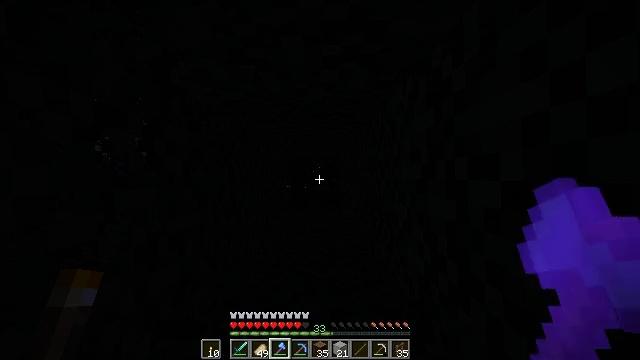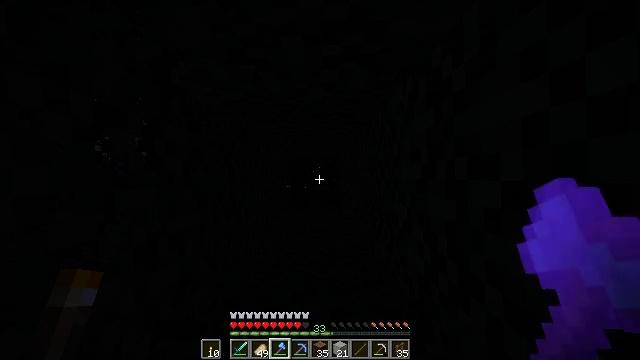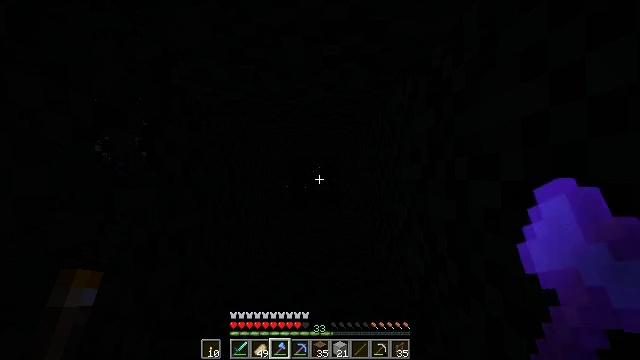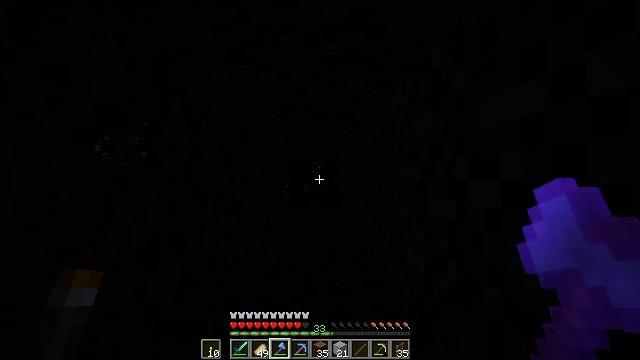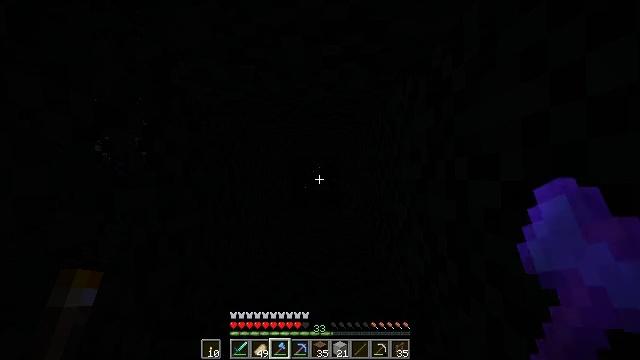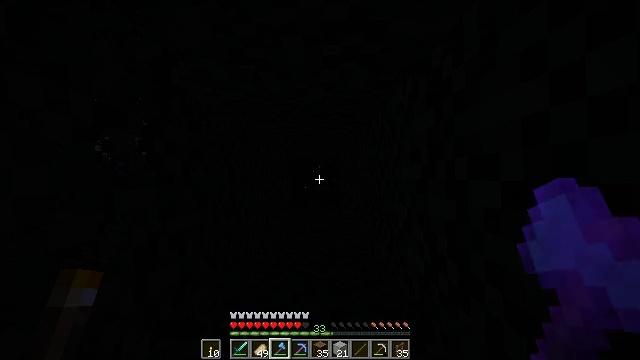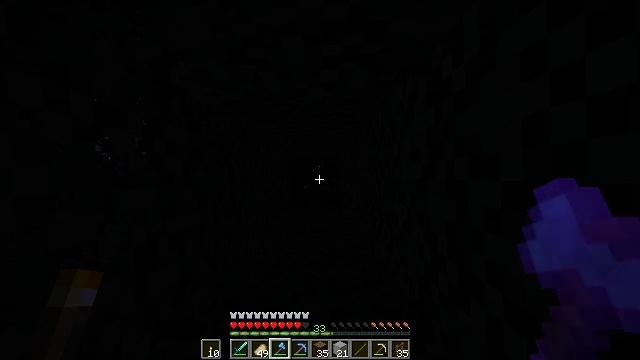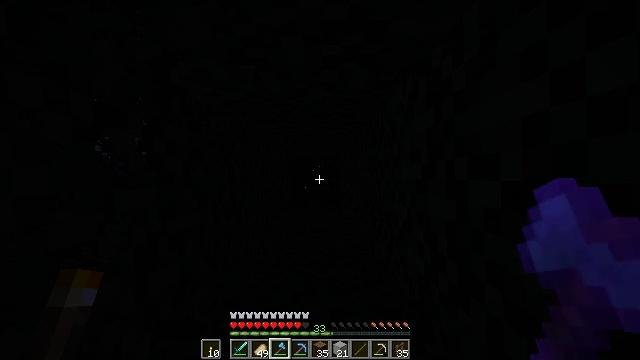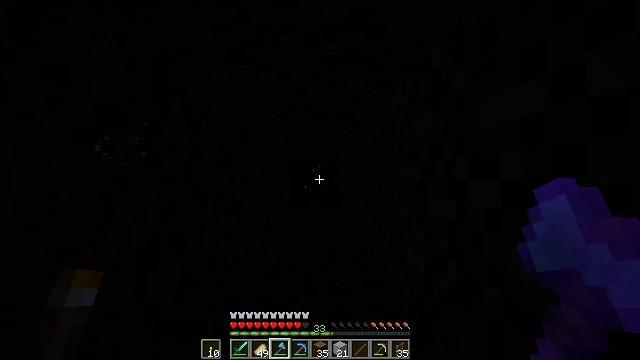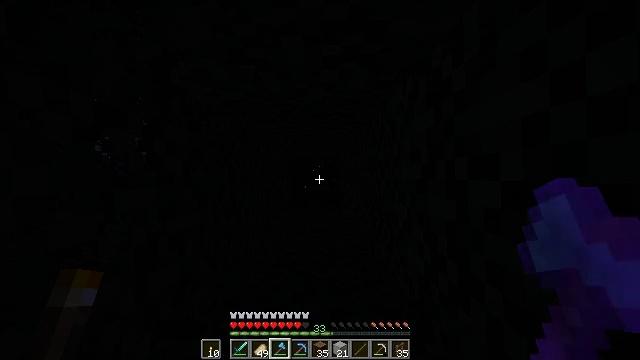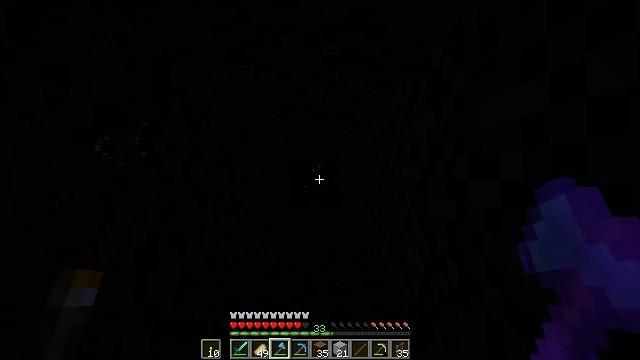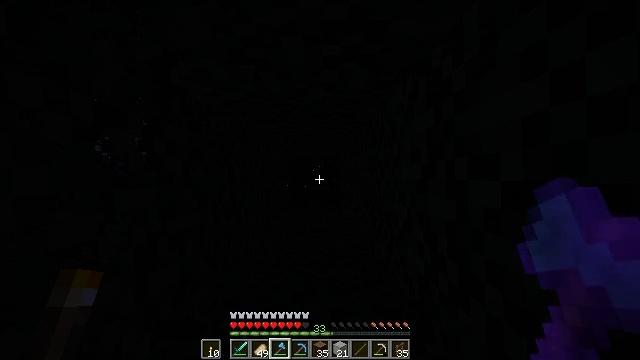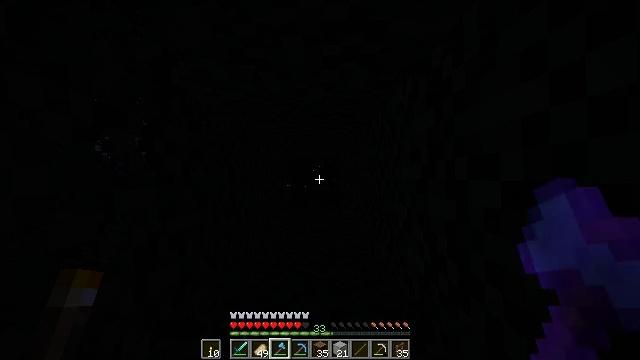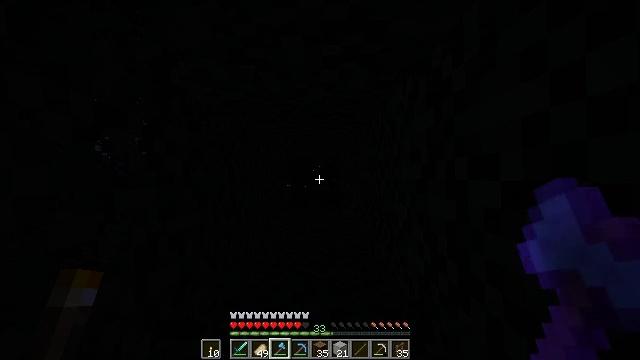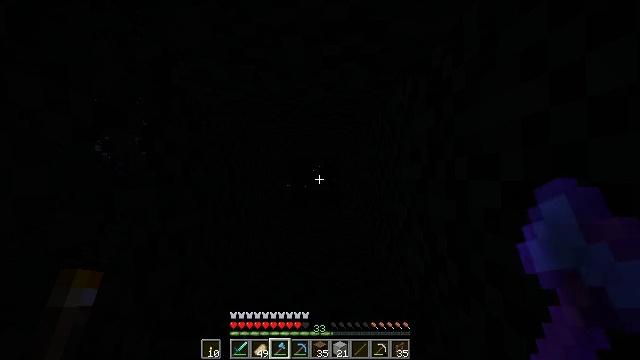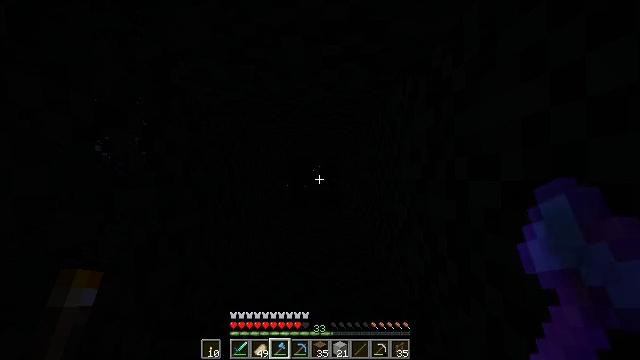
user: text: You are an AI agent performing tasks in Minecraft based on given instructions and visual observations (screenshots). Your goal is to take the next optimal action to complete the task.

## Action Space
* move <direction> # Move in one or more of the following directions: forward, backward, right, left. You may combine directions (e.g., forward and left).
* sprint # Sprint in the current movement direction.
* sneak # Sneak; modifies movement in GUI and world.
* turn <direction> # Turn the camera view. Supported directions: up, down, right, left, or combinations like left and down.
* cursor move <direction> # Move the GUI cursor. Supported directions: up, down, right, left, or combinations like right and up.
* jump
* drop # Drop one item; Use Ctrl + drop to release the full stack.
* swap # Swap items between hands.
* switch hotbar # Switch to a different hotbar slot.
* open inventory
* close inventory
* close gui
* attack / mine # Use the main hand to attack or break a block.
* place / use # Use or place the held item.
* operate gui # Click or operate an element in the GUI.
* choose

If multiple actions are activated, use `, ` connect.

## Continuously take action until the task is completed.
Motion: motion action
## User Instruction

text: Retrieve the brown bed.
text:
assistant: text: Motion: no_op
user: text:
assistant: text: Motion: no_op
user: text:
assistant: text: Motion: no_op
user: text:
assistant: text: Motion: no_op
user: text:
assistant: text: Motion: no_op
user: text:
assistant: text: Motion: no_op
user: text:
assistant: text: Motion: no_op
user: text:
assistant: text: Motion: no_op
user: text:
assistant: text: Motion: no_op
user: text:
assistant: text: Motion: no_op
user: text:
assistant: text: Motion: no_op
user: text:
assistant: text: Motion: no_op
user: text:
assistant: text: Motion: no_op
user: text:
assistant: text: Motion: no_op
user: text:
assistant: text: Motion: no_op
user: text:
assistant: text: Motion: no_op
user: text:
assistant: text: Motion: no_op
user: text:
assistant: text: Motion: no_op
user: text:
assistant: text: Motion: no_op
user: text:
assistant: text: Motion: no_op
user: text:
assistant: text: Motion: no_op
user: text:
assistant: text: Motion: no_op
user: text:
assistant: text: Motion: no_op
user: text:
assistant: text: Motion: no_op
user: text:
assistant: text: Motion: no_op
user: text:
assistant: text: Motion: no_op
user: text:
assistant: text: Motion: no_op
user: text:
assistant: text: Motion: no_op
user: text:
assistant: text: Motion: no_op
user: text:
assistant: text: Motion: no_op